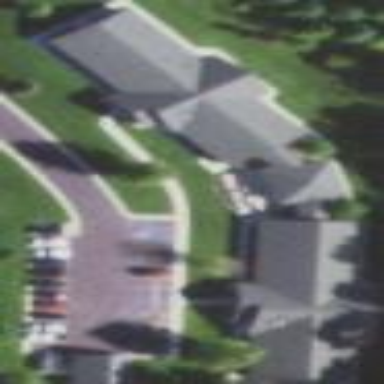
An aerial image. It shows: Nursing home building.